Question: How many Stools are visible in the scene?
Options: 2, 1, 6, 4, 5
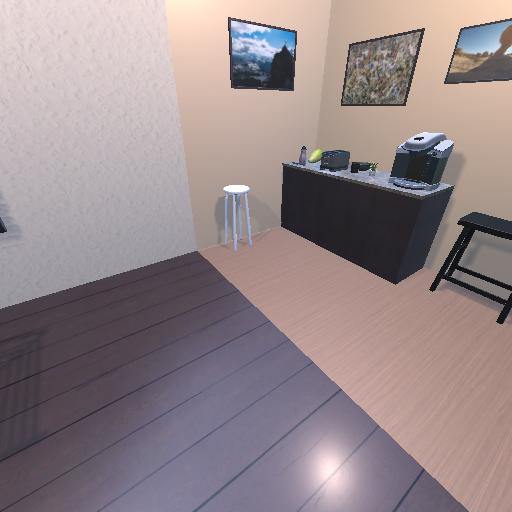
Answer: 2